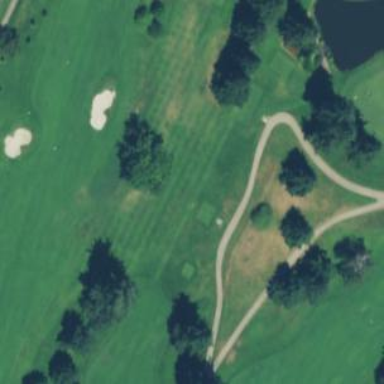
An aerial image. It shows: Golf rough area.